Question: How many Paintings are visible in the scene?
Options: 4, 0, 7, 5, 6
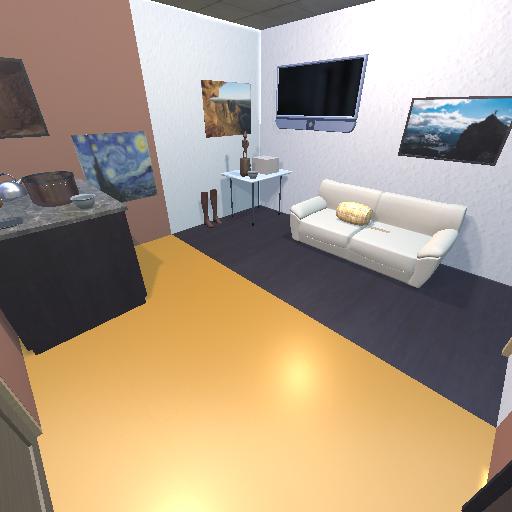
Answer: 4